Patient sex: F
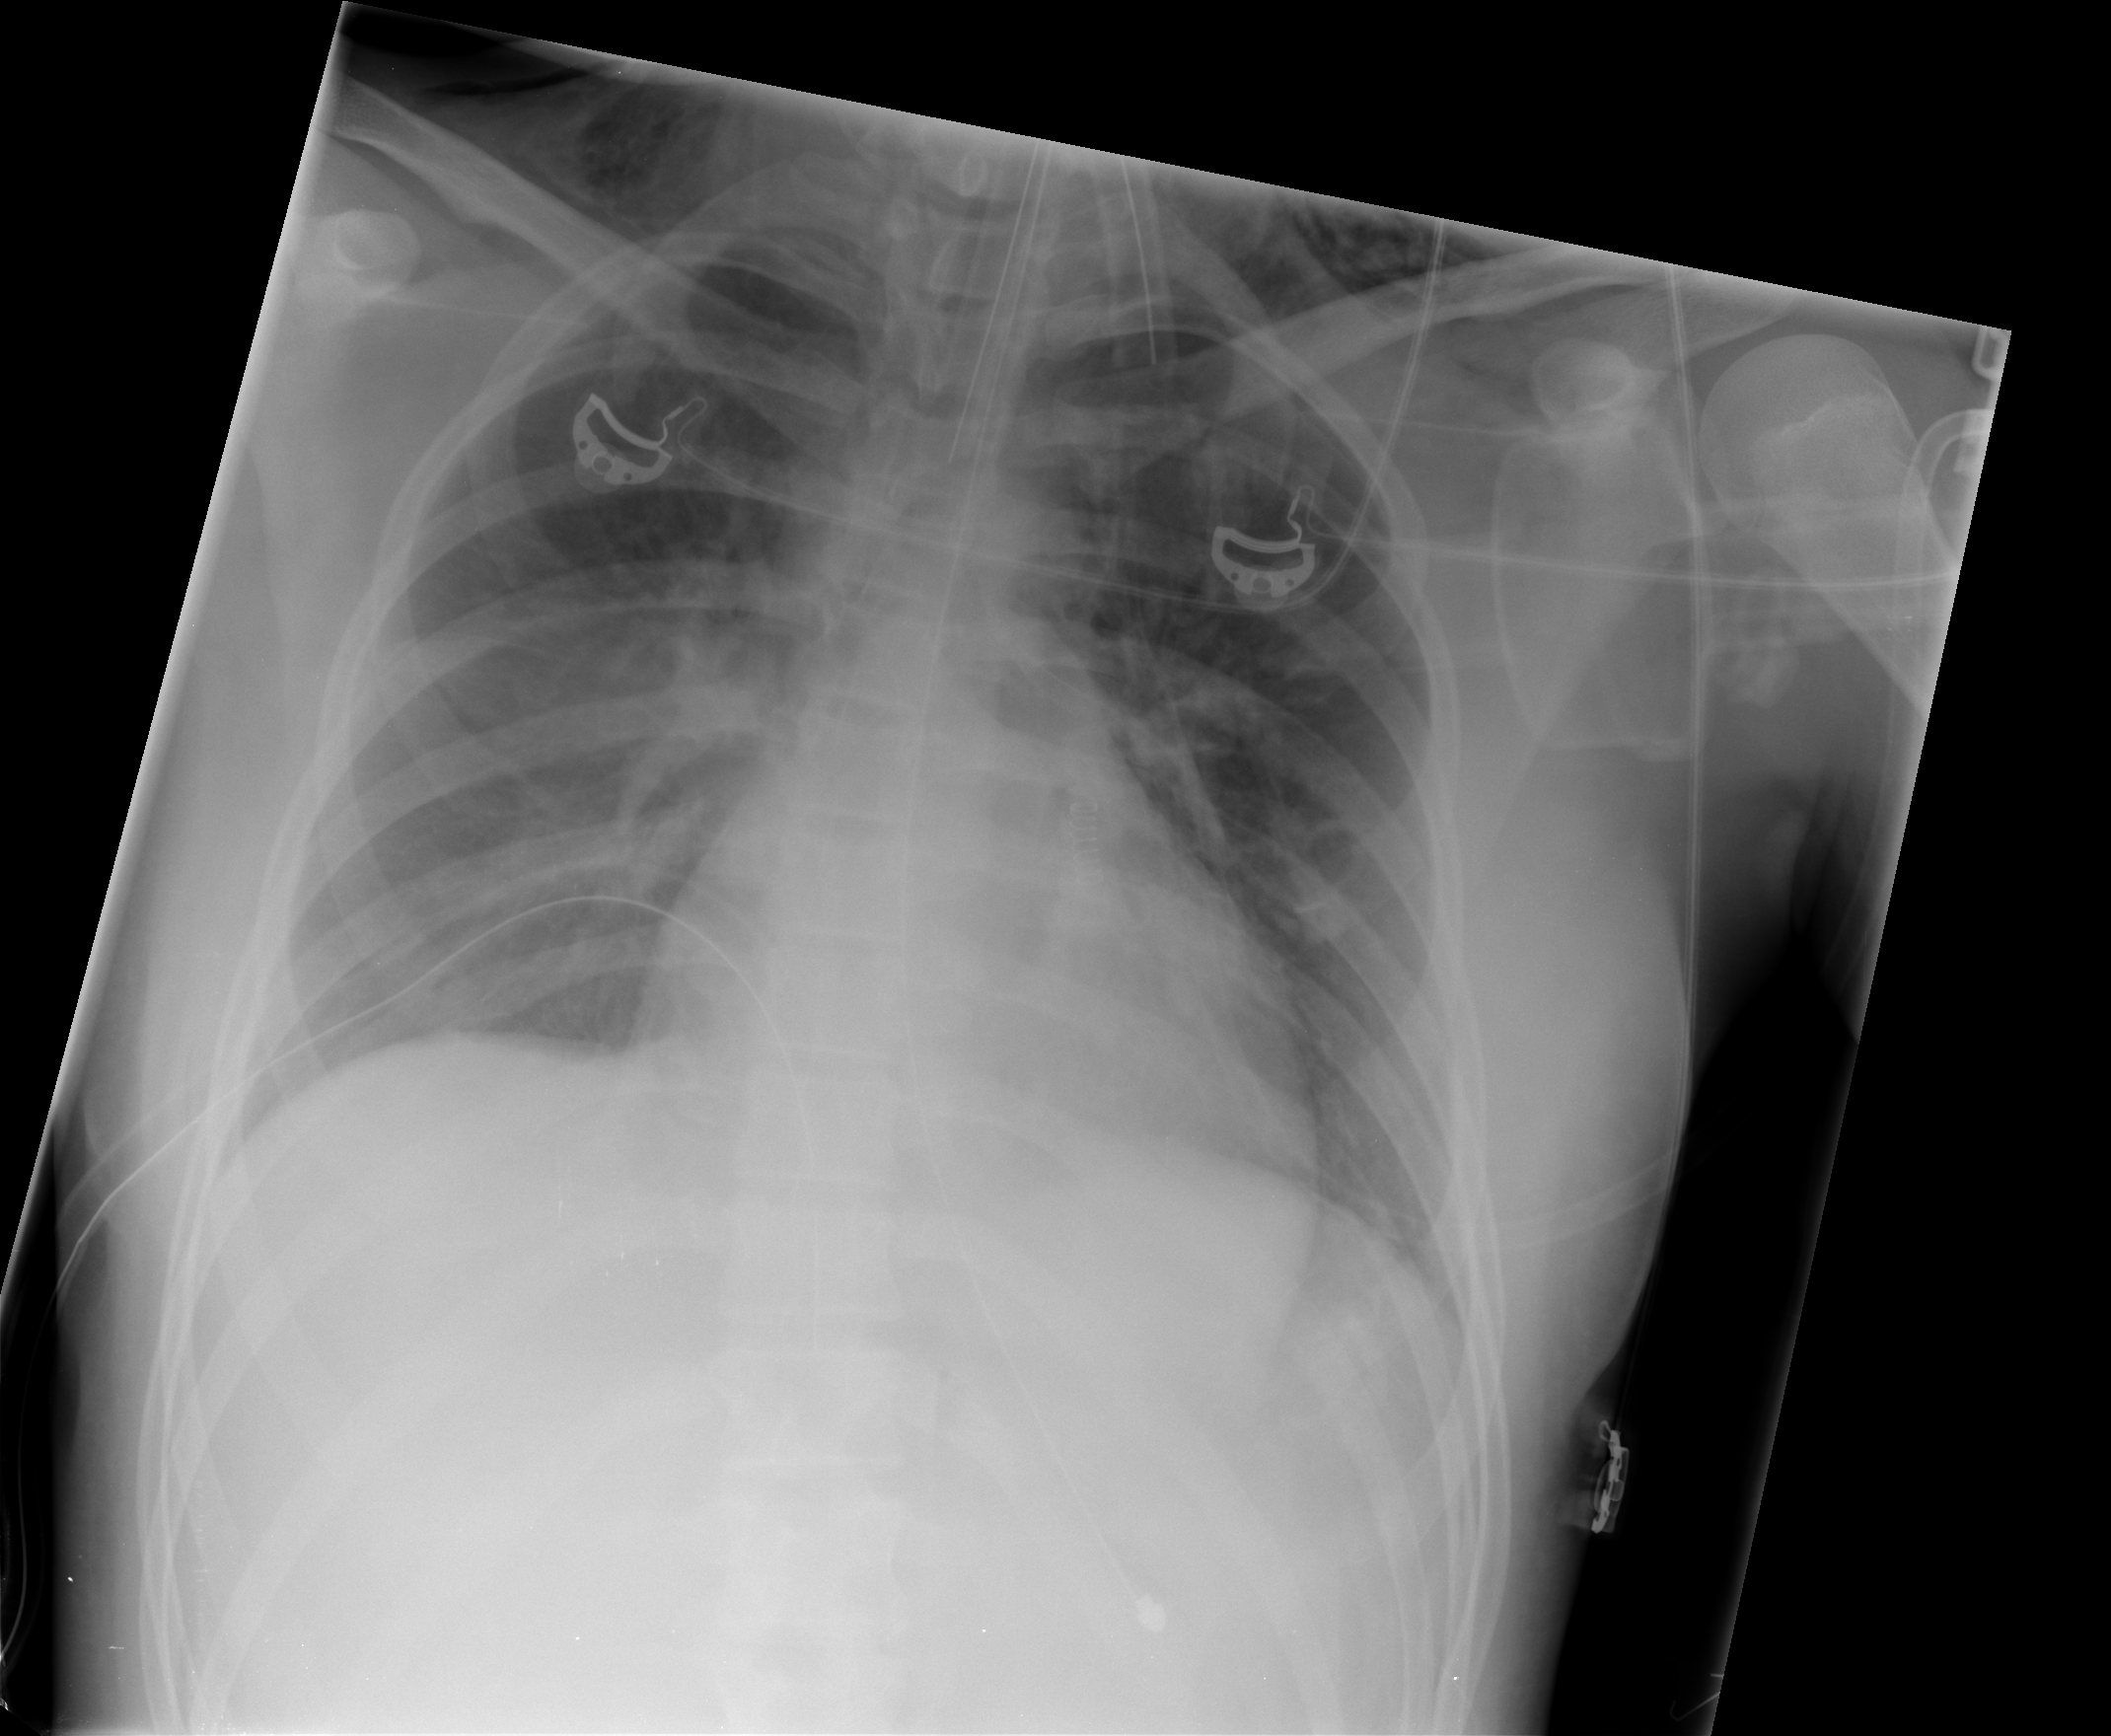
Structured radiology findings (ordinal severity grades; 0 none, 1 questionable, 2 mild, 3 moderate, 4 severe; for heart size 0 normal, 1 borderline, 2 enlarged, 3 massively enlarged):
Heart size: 2
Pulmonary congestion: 2
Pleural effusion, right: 0
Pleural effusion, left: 0
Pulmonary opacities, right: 2
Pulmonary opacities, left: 1
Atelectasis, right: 3
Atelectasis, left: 2